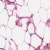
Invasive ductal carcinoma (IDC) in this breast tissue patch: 0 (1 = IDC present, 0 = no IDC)